Aerial crown-view tile of a tropical tree (Barro Colorado Island, Panama), acquired 20250217:
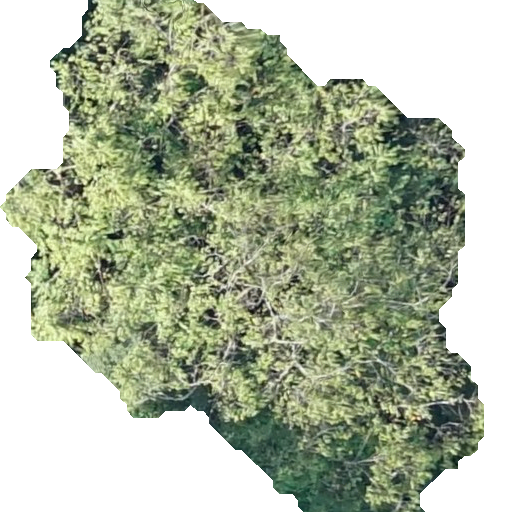
Species: Guazuma ulmifolia
GBIF accepted scientific name: Guazuma ulmifolia
Crown area: 252.093 m²